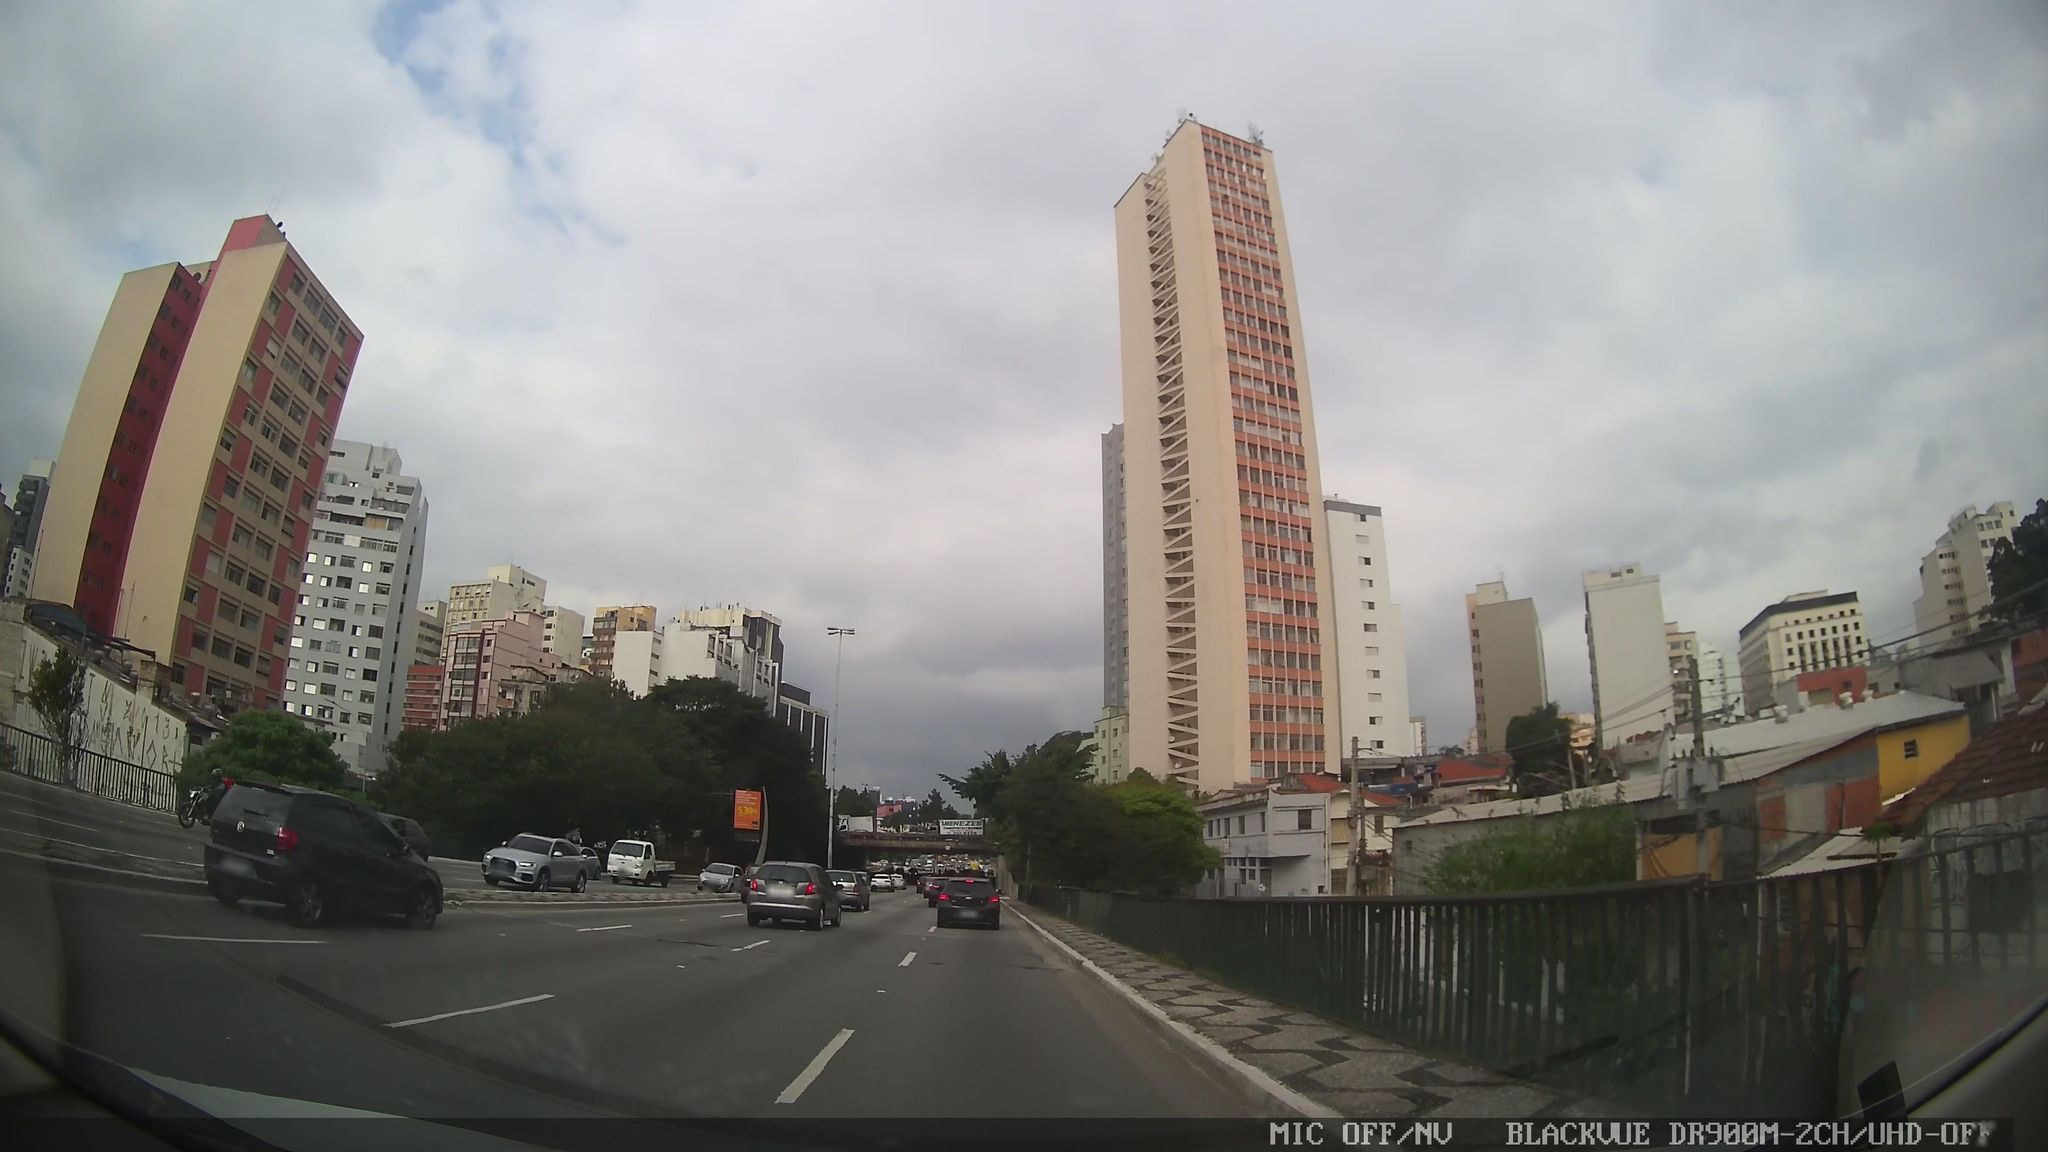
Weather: cloudy
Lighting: day
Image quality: good
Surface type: driving surface
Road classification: trunk
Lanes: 4, 5
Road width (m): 5.0
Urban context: urban centre
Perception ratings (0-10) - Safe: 4.02, Lively: 7.45, Beautiful: 6.36, Boring: 1.09, Depressing: 4.01, Wealthy: 2.62